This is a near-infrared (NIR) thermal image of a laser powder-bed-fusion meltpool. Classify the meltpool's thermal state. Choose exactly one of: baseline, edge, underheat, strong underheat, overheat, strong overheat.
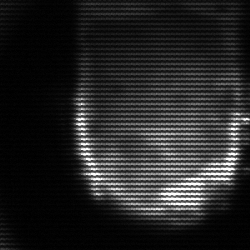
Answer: baseline